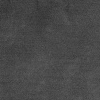
Atmospheric dust classification: dusty